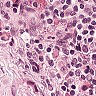
Metastatic tissue present: yes